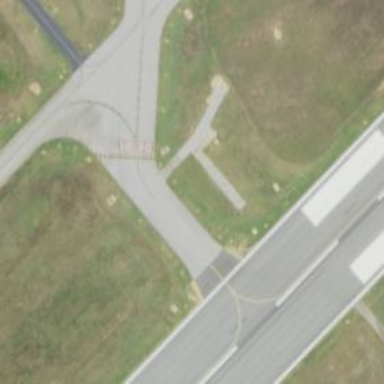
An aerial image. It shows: View of taxiway at the airport.